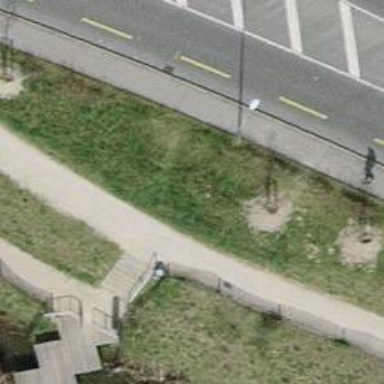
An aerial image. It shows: Compacted steps along the road.